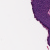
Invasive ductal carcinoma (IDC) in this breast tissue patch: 0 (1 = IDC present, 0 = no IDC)